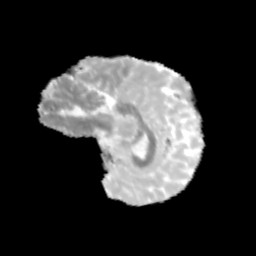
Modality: MD
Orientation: sagittal
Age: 9
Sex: female
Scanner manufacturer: siemens
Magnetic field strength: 3 T
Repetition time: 3.8 s
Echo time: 0.07 s